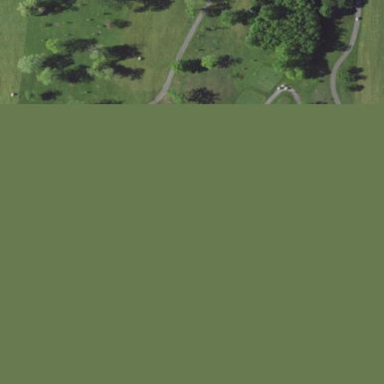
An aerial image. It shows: Well-maintained grassy area designated as golf fairway for the sport of golf. The grass is neatly mown.